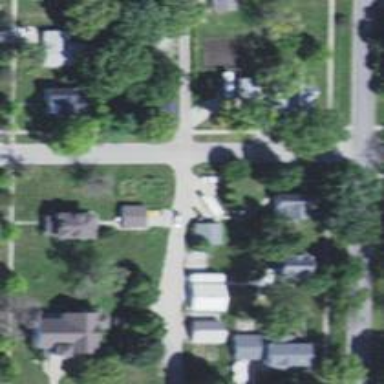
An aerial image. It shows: Alley classified as service road.